Interaction volume radius: 10 \u00c5
Interaction volume height: 15 \u00c5
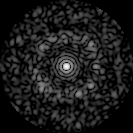
Disorder parameter: 0.8439